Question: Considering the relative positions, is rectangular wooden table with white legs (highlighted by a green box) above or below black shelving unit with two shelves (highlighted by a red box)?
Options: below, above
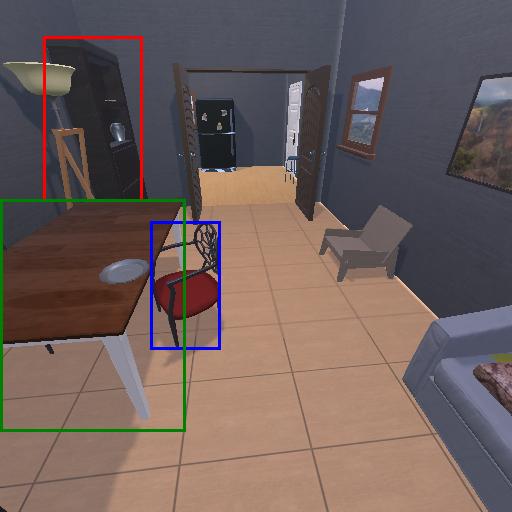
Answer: below